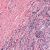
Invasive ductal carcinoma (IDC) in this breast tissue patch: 1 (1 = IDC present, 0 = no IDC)